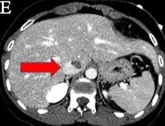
Imaging of the tumor. The three-dimensional computed tomography reconstruction of the whole path of the mass originating from the uterine and invaded into the venous system and eventually to the right atrium (F, G). Back view Endovascular imaging of the tumor. Red represents the mass; blue represents the blood vessel.
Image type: radiology (ct)